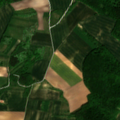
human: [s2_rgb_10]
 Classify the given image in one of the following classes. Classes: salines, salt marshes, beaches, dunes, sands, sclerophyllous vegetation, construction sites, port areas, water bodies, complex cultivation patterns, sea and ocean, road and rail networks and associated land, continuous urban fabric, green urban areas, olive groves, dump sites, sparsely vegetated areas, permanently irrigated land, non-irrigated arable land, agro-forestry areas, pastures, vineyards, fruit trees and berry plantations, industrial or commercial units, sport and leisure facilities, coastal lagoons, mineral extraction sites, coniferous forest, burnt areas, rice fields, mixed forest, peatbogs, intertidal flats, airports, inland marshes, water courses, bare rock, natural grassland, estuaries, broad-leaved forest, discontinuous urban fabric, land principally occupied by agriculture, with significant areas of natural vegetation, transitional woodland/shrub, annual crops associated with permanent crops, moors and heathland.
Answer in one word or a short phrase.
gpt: non-irrigated arable land, land principally occupied by agriculture, with significant areas of natural vegetation, broad-leaved forest, mixed forest